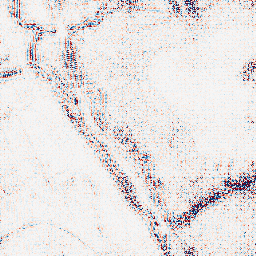
Category: wavelet
Decomposition family: wavelet_reverse_biorthogonal
Decomposition parameters: wavelet: rbio3.5
level: 2
Upsampling method: regularized
Upsampling parameters: scale: 4
lambda_reg: 0.1
Upsampling scale: 4